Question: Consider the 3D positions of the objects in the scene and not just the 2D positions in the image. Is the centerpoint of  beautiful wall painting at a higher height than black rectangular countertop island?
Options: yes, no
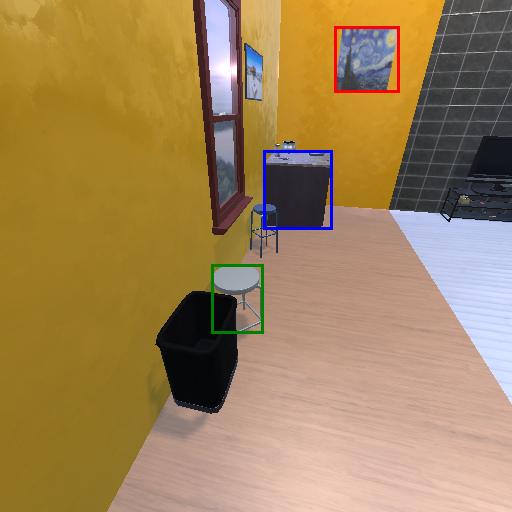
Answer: yes